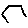
Label: hexagon